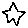
Label: star